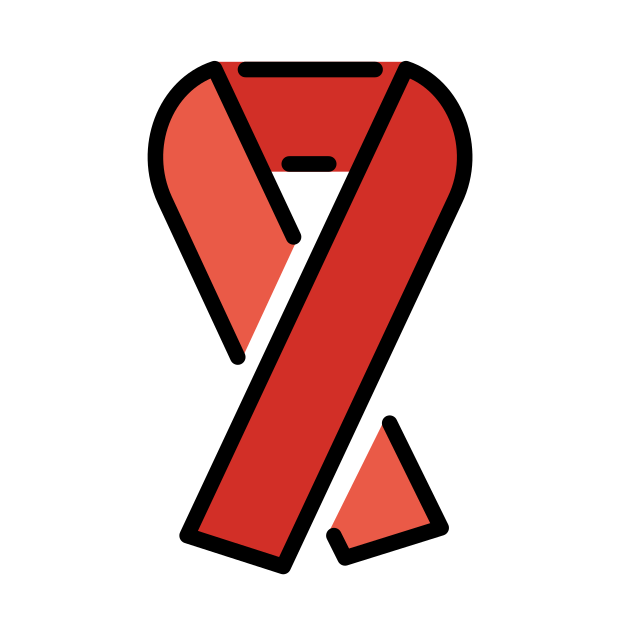
reminder ribbon